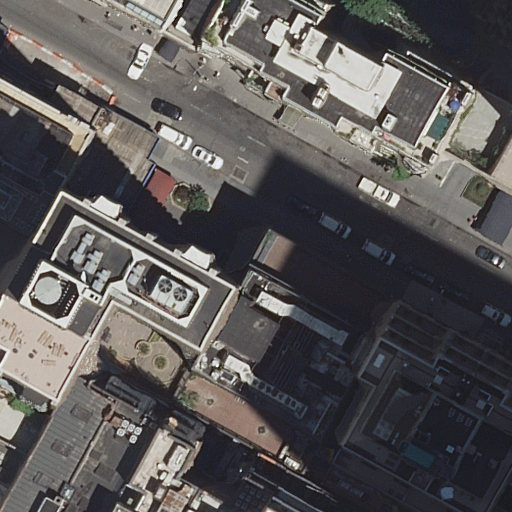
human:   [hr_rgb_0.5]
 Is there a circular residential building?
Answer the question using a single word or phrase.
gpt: no

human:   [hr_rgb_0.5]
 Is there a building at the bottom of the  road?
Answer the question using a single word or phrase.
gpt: yes

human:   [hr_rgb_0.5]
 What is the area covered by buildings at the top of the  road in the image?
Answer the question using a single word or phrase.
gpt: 5510m2

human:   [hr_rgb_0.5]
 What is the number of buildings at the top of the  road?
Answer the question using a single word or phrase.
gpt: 4

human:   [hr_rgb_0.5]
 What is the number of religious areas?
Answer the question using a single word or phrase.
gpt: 0

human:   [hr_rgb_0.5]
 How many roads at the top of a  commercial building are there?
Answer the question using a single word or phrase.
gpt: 0

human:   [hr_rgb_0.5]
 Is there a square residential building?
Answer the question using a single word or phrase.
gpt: no

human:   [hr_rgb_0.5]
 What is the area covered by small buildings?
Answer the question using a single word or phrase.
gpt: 268m2

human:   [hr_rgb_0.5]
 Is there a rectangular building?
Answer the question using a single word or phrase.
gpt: yes

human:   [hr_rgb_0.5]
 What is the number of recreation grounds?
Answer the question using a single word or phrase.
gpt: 0

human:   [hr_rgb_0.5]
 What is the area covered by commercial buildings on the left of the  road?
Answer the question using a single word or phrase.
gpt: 0m2

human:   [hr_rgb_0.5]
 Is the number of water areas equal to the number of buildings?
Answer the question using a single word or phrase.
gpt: no

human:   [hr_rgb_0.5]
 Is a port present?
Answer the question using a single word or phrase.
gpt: no

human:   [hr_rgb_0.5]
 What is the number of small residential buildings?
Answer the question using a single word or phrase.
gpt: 5

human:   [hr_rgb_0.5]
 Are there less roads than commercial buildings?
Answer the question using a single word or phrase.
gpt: no

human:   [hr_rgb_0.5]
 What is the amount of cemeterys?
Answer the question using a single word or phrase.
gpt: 0

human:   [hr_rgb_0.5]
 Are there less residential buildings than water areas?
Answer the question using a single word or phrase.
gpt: no

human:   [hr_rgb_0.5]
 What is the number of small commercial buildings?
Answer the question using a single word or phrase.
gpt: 0

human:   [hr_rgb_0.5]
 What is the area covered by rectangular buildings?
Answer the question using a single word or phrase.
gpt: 1066m2

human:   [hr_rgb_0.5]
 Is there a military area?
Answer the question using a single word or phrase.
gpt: no

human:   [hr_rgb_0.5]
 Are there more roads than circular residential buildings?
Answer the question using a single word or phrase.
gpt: yes

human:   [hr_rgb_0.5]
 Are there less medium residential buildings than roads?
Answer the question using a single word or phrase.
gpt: no

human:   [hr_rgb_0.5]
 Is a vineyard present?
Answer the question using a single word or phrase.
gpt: no

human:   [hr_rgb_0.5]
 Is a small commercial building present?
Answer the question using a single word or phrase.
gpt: no

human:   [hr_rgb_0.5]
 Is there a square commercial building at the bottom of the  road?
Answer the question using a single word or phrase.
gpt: no

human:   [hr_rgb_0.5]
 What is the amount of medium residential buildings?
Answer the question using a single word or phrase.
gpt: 3

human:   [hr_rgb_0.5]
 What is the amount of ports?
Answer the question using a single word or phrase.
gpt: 0

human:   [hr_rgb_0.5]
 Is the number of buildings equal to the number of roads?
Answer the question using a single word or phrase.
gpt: no

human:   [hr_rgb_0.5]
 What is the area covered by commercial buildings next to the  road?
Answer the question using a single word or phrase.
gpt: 0m2

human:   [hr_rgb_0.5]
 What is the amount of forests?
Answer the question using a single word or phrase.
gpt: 0

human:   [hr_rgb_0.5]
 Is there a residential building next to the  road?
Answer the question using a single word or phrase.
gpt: yes

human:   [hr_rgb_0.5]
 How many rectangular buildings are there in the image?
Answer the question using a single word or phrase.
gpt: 6

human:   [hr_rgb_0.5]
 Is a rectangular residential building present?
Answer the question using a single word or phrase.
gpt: yes

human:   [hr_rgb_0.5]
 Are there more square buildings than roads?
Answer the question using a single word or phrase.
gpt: no

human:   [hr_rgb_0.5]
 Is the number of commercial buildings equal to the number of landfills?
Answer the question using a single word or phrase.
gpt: yes

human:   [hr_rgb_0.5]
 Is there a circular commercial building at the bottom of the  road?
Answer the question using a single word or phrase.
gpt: no